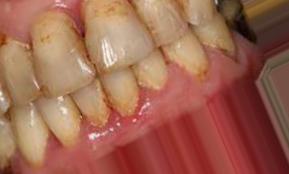
Condition: Tooth Discoloration